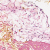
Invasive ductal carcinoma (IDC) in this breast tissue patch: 0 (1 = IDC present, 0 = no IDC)